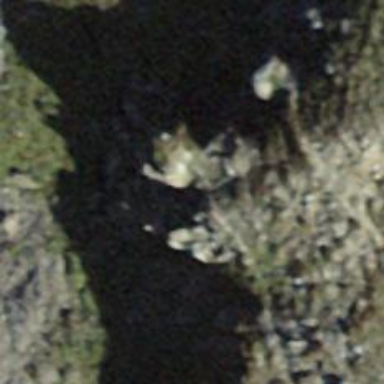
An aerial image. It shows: Cliff in nature.